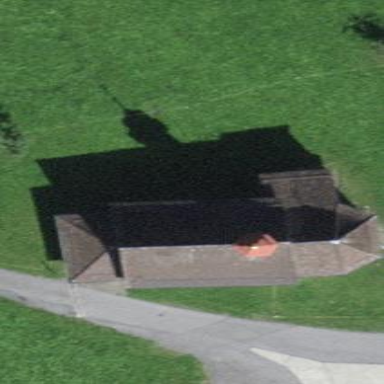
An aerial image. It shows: Building that is place of worship.